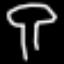
Label: mushroom